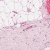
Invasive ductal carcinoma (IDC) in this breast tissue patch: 0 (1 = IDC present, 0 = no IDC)